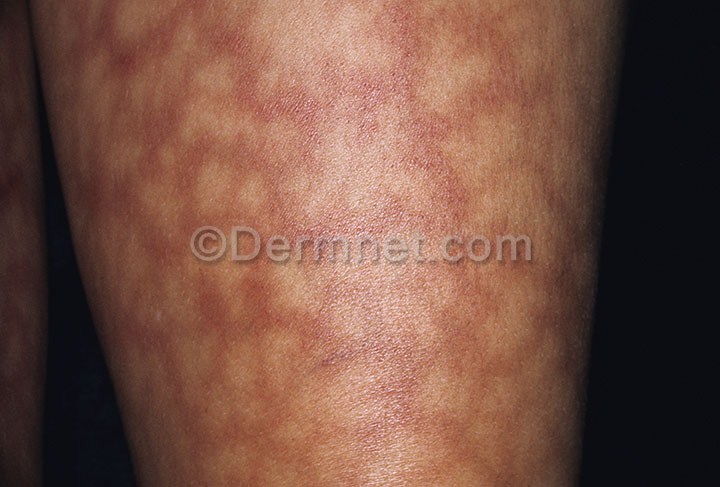
Disease: Light Diseases and Disorders of Pigmentation